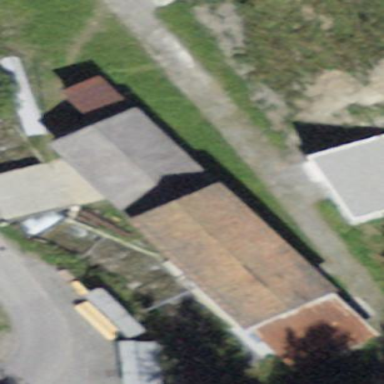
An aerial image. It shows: Service building.